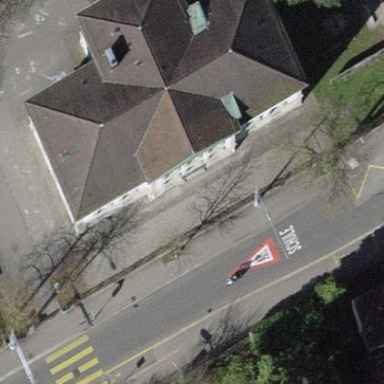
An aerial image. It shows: School building.